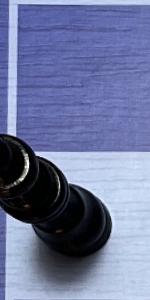
Label: Queen_Black